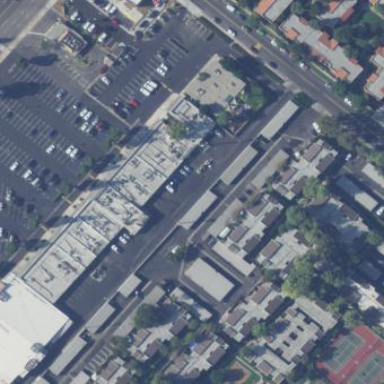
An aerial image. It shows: Retail building.